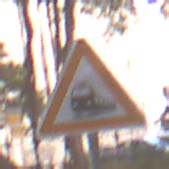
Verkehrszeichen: Bahnuebergang
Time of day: MorningAfternoon
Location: Outdoor (Suburban)
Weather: PartlyCloudy
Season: NotSpecified
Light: Natural